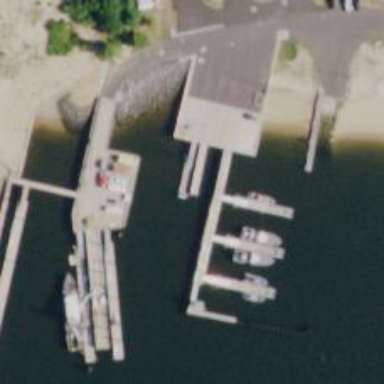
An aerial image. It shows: Pier designed for boat lift on the waterway.